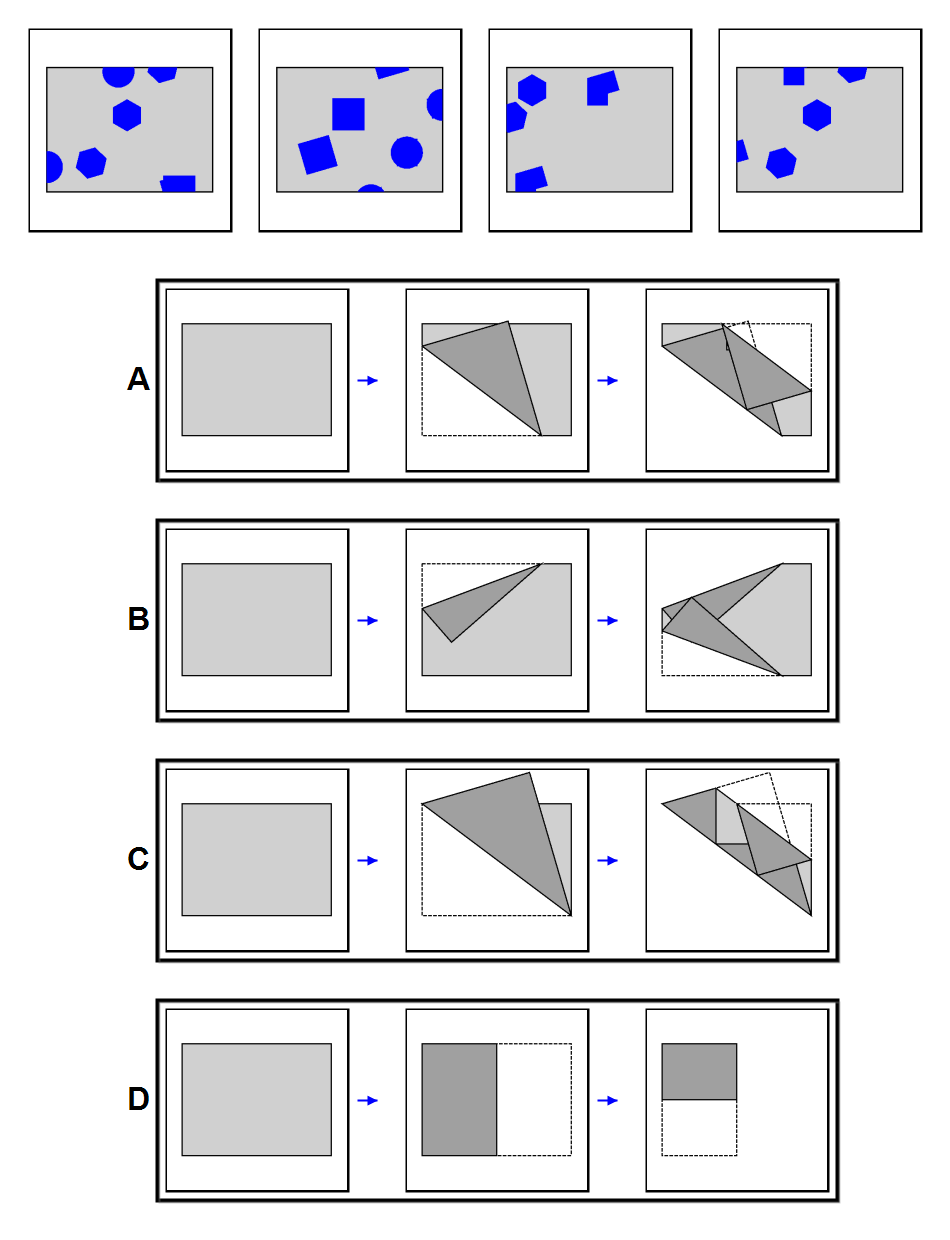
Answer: A